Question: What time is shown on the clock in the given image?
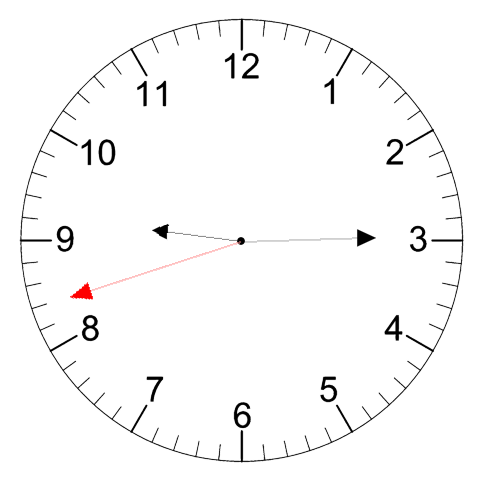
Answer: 09:14:42